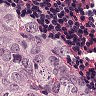
Metastatic tissue present: yes